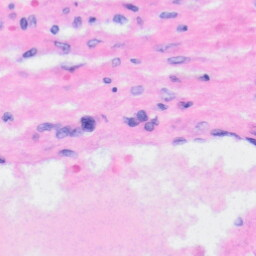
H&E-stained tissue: Liver